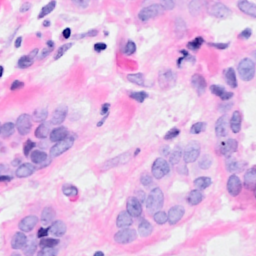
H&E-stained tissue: Breast